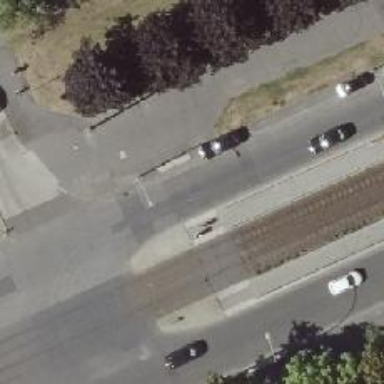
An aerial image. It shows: Unmarked crossing with pedestrian island.